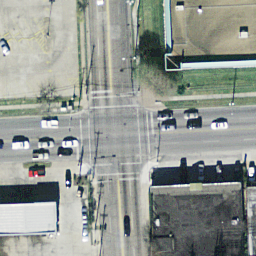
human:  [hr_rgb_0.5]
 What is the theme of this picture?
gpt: intersection

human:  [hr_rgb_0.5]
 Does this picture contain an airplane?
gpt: no

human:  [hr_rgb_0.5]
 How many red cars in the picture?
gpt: one

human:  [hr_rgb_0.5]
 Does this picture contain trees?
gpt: yes

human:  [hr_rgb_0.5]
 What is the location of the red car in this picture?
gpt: left